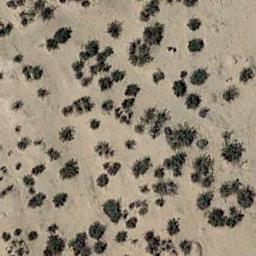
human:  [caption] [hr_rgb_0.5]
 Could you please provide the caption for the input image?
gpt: There are some dry bushes make up the chaparral on the desert .

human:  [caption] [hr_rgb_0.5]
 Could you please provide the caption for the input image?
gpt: Some disconnected chaparrals grow in the desert .

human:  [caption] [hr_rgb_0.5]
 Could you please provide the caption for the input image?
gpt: Chaparral is evenly distributed on the sand .

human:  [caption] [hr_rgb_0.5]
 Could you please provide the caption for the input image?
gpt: In this jungle, Only the little vegetation can be seen .

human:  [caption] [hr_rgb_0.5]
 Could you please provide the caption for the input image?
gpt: The chaparral is scattered and sparse .